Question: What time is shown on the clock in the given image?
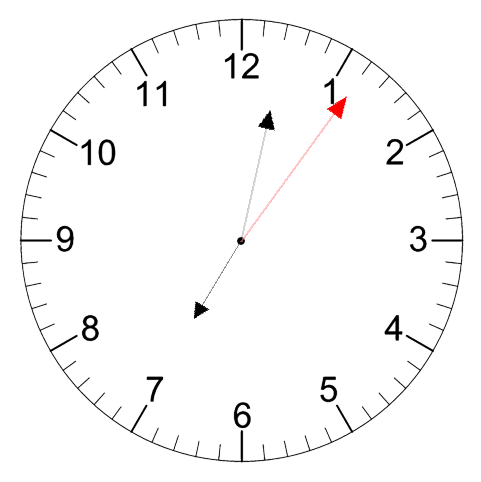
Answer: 07:02:06